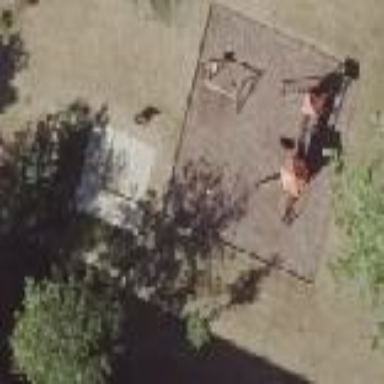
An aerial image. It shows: Playground area for leisure activities on the land.